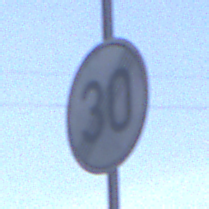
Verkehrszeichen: EndeGeschwindigkeit30
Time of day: Midday
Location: Roofed (Underpass)
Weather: Clear
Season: NotSpecified
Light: Natural